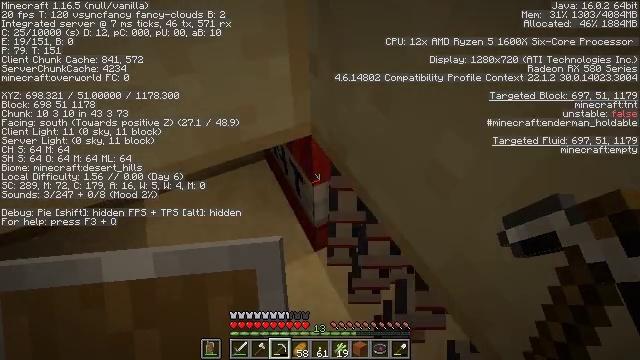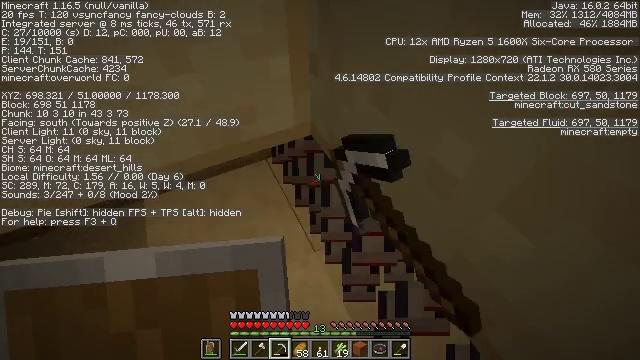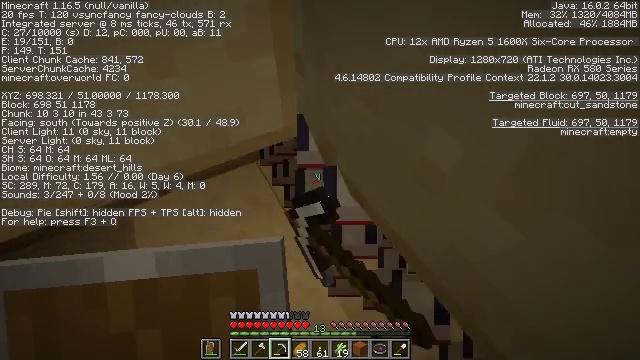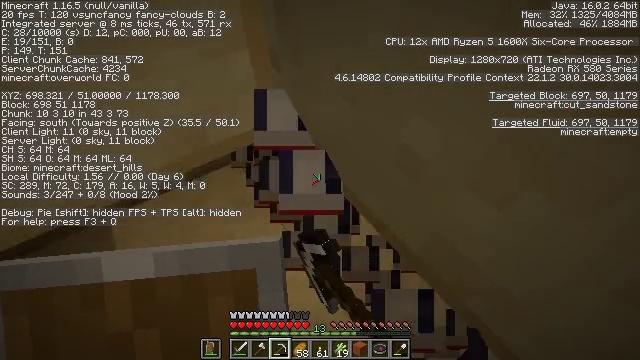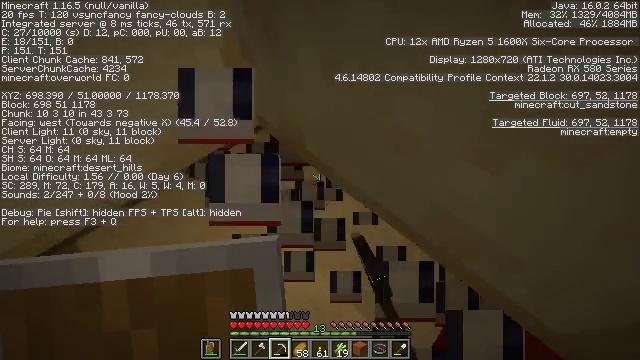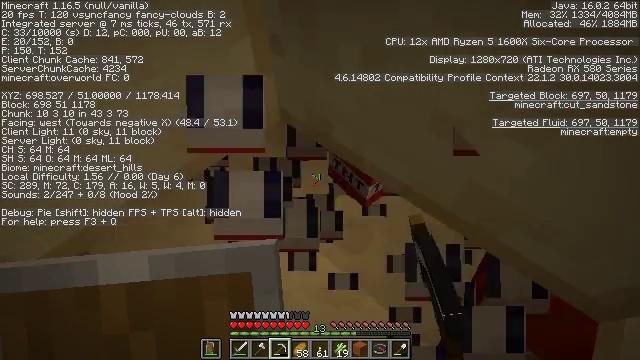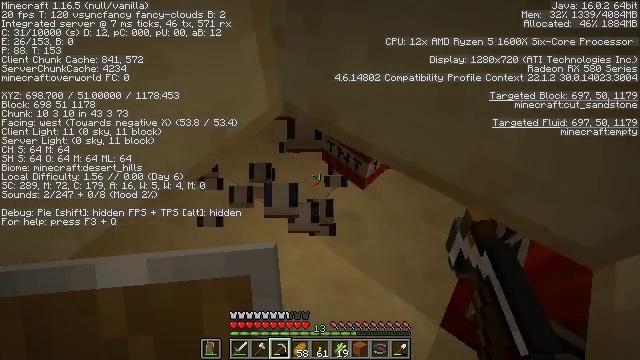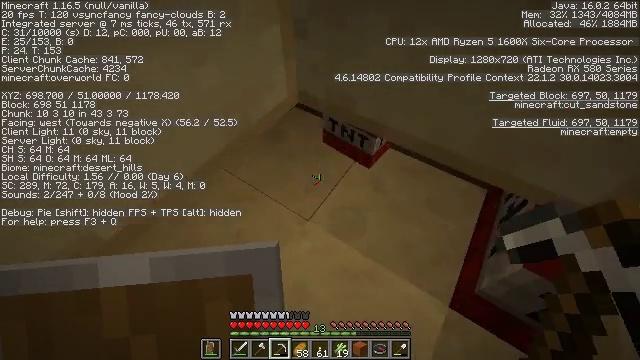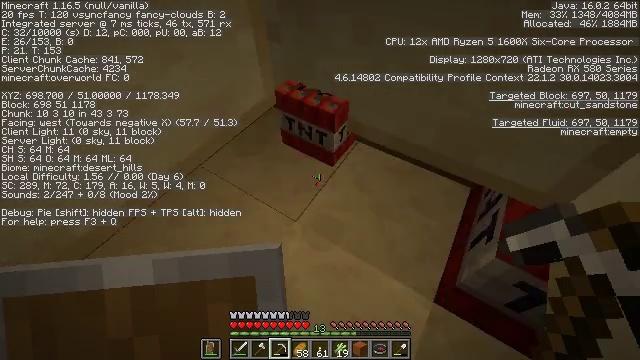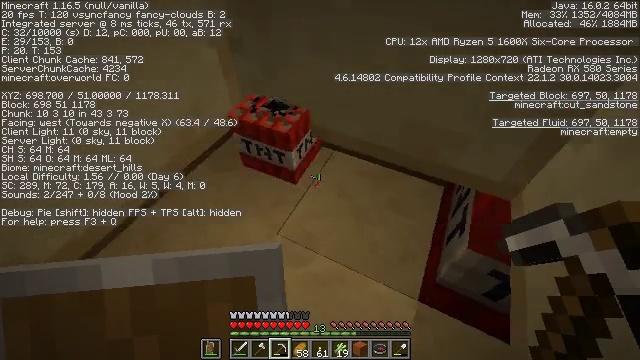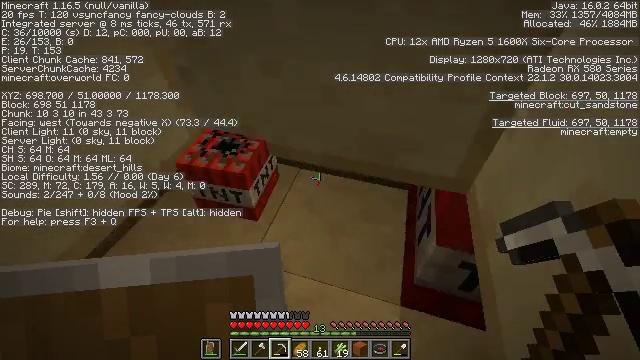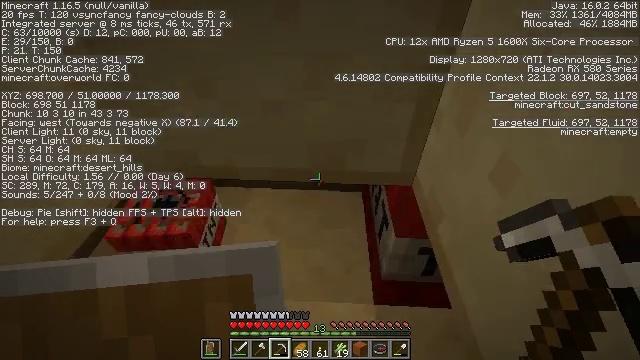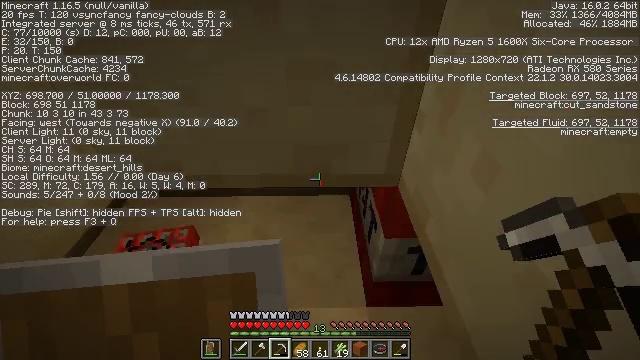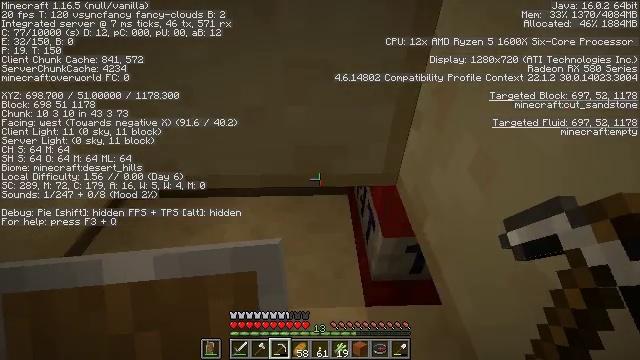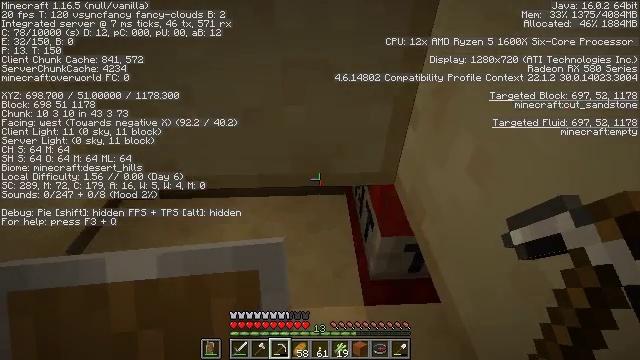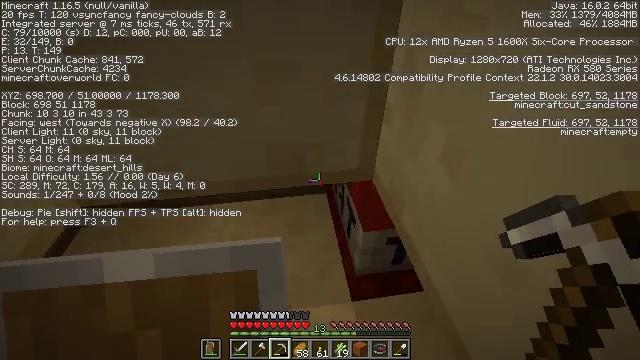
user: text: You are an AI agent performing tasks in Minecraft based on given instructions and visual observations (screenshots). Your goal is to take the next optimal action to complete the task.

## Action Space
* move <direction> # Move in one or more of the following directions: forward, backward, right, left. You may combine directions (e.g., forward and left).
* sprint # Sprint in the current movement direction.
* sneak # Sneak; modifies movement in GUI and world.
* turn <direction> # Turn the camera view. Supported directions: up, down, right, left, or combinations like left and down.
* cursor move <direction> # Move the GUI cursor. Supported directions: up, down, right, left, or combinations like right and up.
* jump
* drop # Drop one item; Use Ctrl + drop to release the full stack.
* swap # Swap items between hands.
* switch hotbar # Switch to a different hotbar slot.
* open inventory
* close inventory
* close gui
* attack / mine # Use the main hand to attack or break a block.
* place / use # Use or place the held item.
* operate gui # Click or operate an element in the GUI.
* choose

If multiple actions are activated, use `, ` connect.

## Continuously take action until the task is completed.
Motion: motion action
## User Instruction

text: Collect the TNT for later use.
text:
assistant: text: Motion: attack / mine
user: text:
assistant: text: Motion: turn right
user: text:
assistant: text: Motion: turn right and down
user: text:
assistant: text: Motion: move left, turn right and down
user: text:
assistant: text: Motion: move back and move left, turn right
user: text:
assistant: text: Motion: move back and move left, turn right
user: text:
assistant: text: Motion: move back, turn right
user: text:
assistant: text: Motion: move back, turn right and up
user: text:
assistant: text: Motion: turn right and up
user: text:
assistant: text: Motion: turn right and up
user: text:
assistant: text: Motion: turn right and up
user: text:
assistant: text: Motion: turn right and up
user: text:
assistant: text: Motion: no_op
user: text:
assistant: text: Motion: no_op
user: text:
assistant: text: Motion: turn right
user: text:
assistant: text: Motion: turn right and down
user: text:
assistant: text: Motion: turn right and down
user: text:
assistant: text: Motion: turn right and down
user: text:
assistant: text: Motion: turn right and down, attack / mine
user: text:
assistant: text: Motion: attack / mine
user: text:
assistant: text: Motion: attack / mine
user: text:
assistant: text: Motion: move left, turn right
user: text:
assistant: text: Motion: move left, turn right
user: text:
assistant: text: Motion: no_op